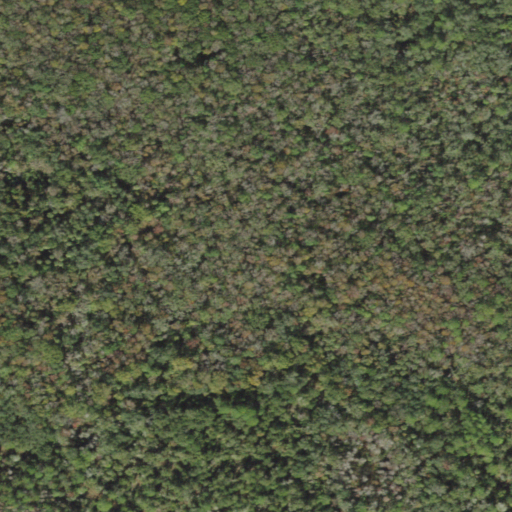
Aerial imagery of island in Florida named Strand Hammock containing only woody wetlands